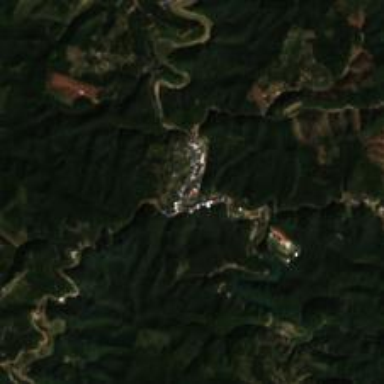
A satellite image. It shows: Township classified as town.